Question: I have tried for days now to add a combo box in a data grid using MVVM and Caliburn.Micro.
My Xaml is in a user control - Name and Test are showing fine!
'''
<DataGrid x:Name="Players" AutoGenerateColumns="False" Height="200" HorizontalAlignment="Left" VerticalAlignment="Top" Width="308">
<DataGrid.Columns>
<DataGridTextColumn Header="Name" Binding="{Binding Name}"/>
<DataGridTextColumn Header="Test" Binding="{Binding Position}"/>
<DataGridComboBoxColumn x:Name="ComboBoxColumn" Header="Position" SelectedItemBinding="{Binding Position}"/>
</DataGrid.Columns>
</DataGrid>
'''
'''
public class MissingCTypeViewModel : Screen, INotifyPropertyChanged
{
public ObservableCollection<Player> Players { get; set; }
public ObservableCollection<string> Positions { get; set; }
public MissingCTypeViewModel()
{
Positions = new ObservableCollection<string>() { "Forward", "Defense", "Goalie" };
Players = new ObservableCollection<Player>(){
new Player() {Name = "Tom",Position= "Forward"},
new Player() {Name = "Dick", Position= "Defense"},
new Player() {Name = "Harry", Position= "Goalie"}
};
//ComboBoxColumn.ItemsSource = Positions;
//dataGrid1.ItemsSource = Players;
}
}
public class Player
{
public string Name { set; get; }
public string Position { set; get; }
}
'''

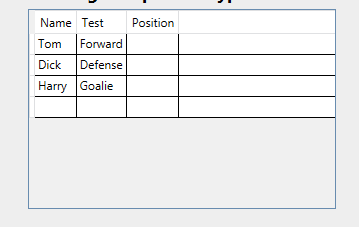
Answer: You're missing 'DataGridComboBoxColumn' 'ItemsSource' binding to 'Positions' collection.
Note, that you need to have it as a resource - see: <URL>
XAML:
'''
xmlns:vm="clr-namespace:TheNamespeceOfYourApp.ViewModels"
<DataGrid.Columns>
<DataGridTextColumn Header="Name" Binding="{Binding Name}"/>
<DataGridTextColumn Header="Test" Binding="{Binding Position}"/>
<DataGridComboBoxColumn x:Name="ComboBoxColumn" Header="Position" SelectedItemBinding="{Binding Position}" ItemsSource="{Binding Source={x:Static vm:MissingCTypeViewModel.Positions}}"/>
</DataGrid.Columns>
'''
ViewModel:
'''
public static List<string> Positions = new List<string>() { "Forward", "Defense", "Goalie" };'
'''